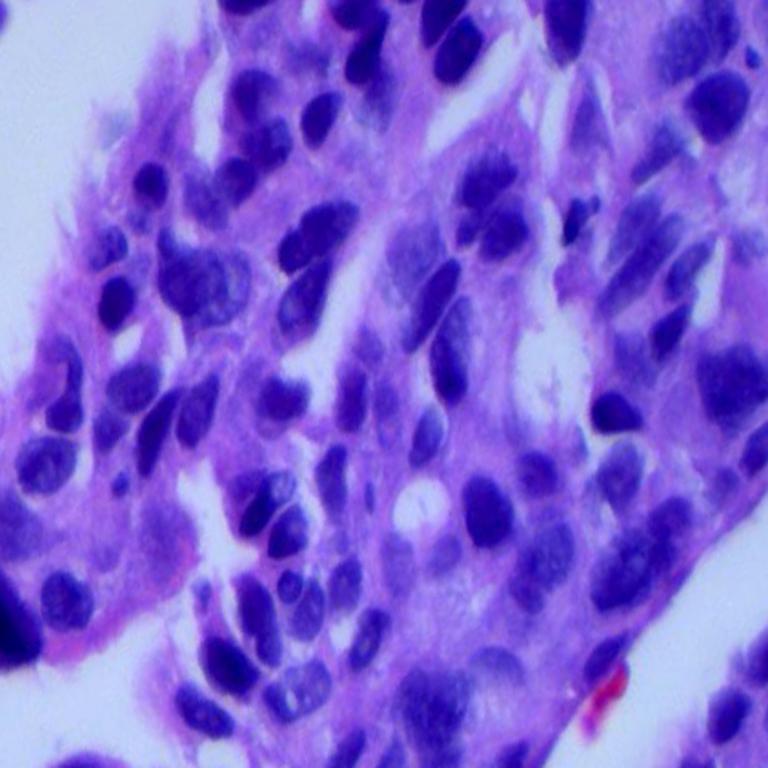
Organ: lung
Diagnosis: adenocarcinomas